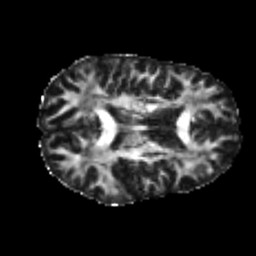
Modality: FA
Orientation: axial
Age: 26
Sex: male
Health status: healthy
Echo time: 0.074 s